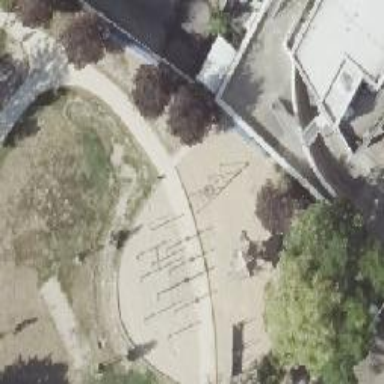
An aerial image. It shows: Playground featuring slide.